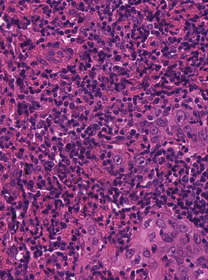
Tumor epithelial tissue: yes
Tumor-associated stroma tissue: yes
Normal tissue: no